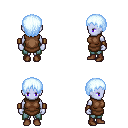
a pixel art fantasy rpg character, female body template, dark elf, purple skin, brown tunic, teal pants, white cyan plain hairstyle, leather bracers, brown shoes, four views (front, back, left, right), 2x2 character sprite sheet, small pixel art, hard edges, no anti-aliasing